Aerial crown-view tile of a tropical tree (Barro Colorado Island, Panama), acquired 20250512:
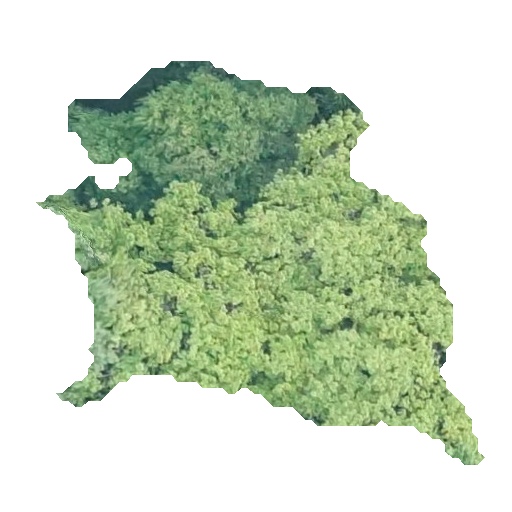
Species: Luehea seemannii
GBIF accepted scientific name: Luehea seemannii
Crown area: 154.496 m²